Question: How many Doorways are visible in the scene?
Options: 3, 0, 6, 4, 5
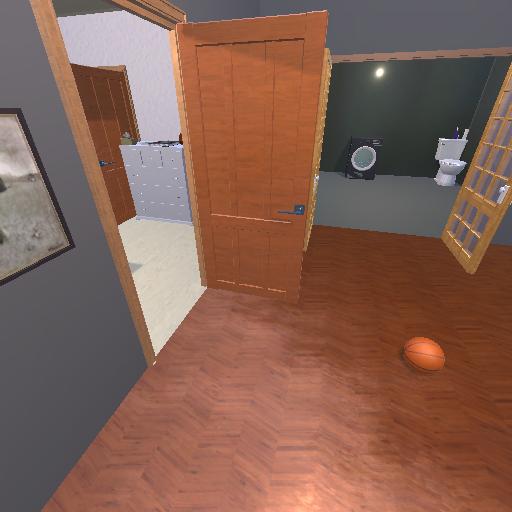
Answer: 3